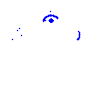
Particle: kaon